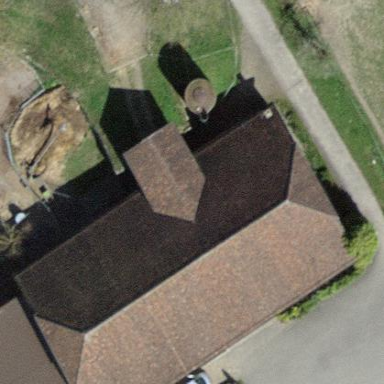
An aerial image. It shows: Farm building with half-hipped roof shape.